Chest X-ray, AP view. Patient: 76 years old, sex F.
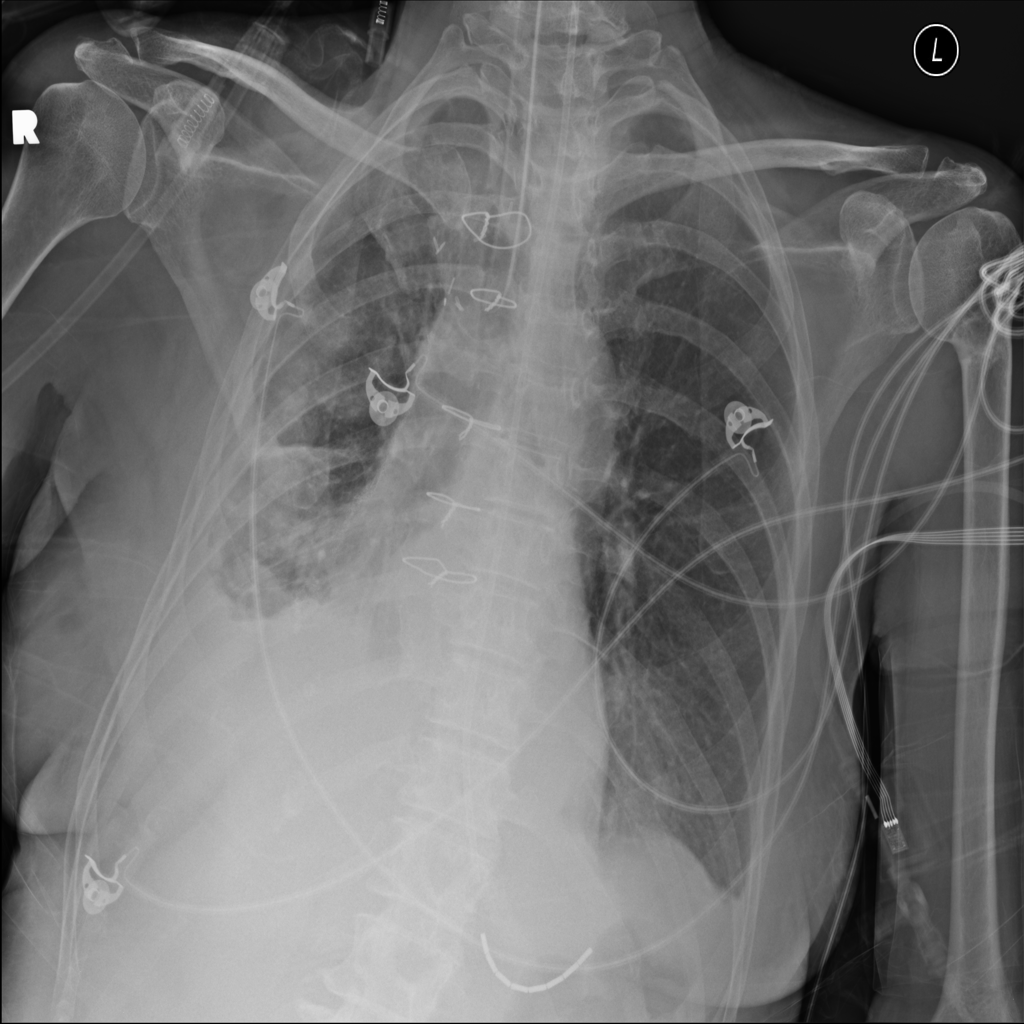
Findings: Effusion, Nodule